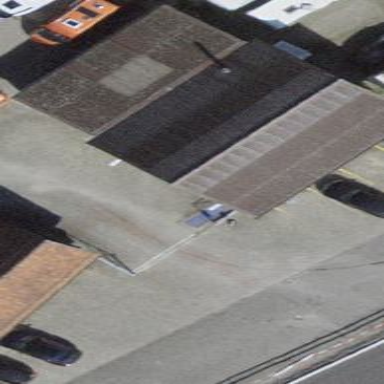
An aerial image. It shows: Industrial building.